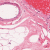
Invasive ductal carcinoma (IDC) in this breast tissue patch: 0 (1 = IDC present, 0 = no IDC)